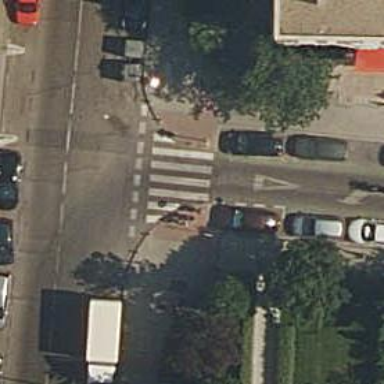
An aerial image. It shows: Pedestrian crossing with zebra markings on footway.